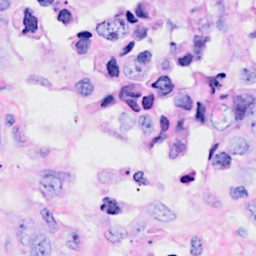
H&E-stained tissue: Breast